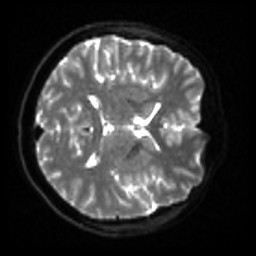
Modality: sbref
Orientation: axial
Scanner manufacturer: siemens
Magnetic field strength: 3 T
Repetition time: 4 s
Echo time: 0.0594 s